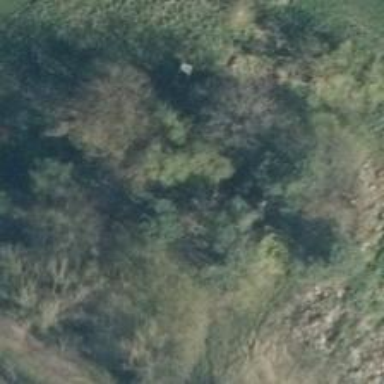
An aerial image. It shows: Forest area.